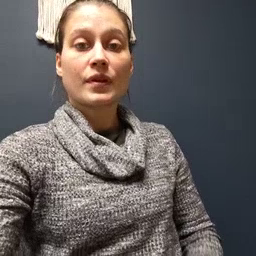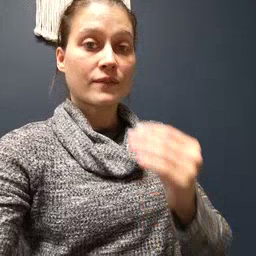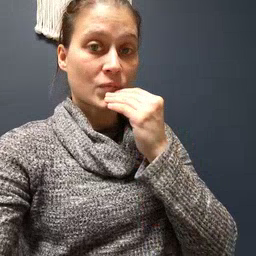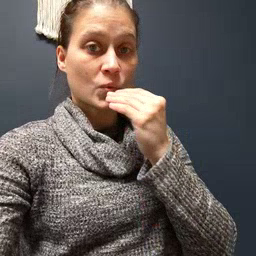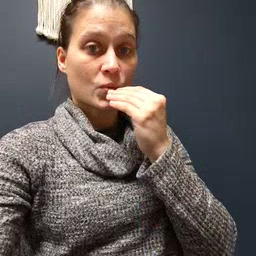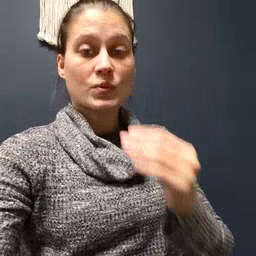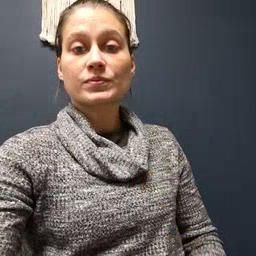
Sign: food